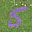
Label: 5